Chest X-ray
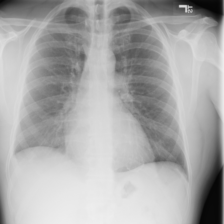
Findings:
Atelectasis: negative
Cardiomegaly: negative
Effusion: negative
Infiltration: negative
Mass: negative
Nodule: negative
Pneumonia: negative
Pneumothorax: negative
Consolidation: negative
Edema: negative
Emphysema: negative
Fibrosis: negative
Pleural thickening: negative
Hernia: negative